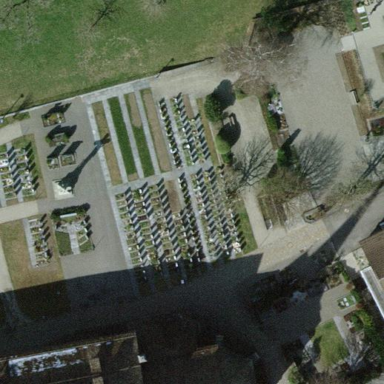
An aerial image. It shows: Cemetery.